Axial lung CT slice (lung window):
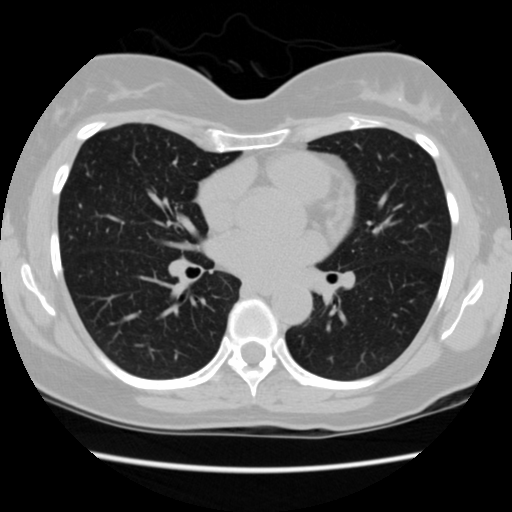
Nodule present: no